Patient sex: F
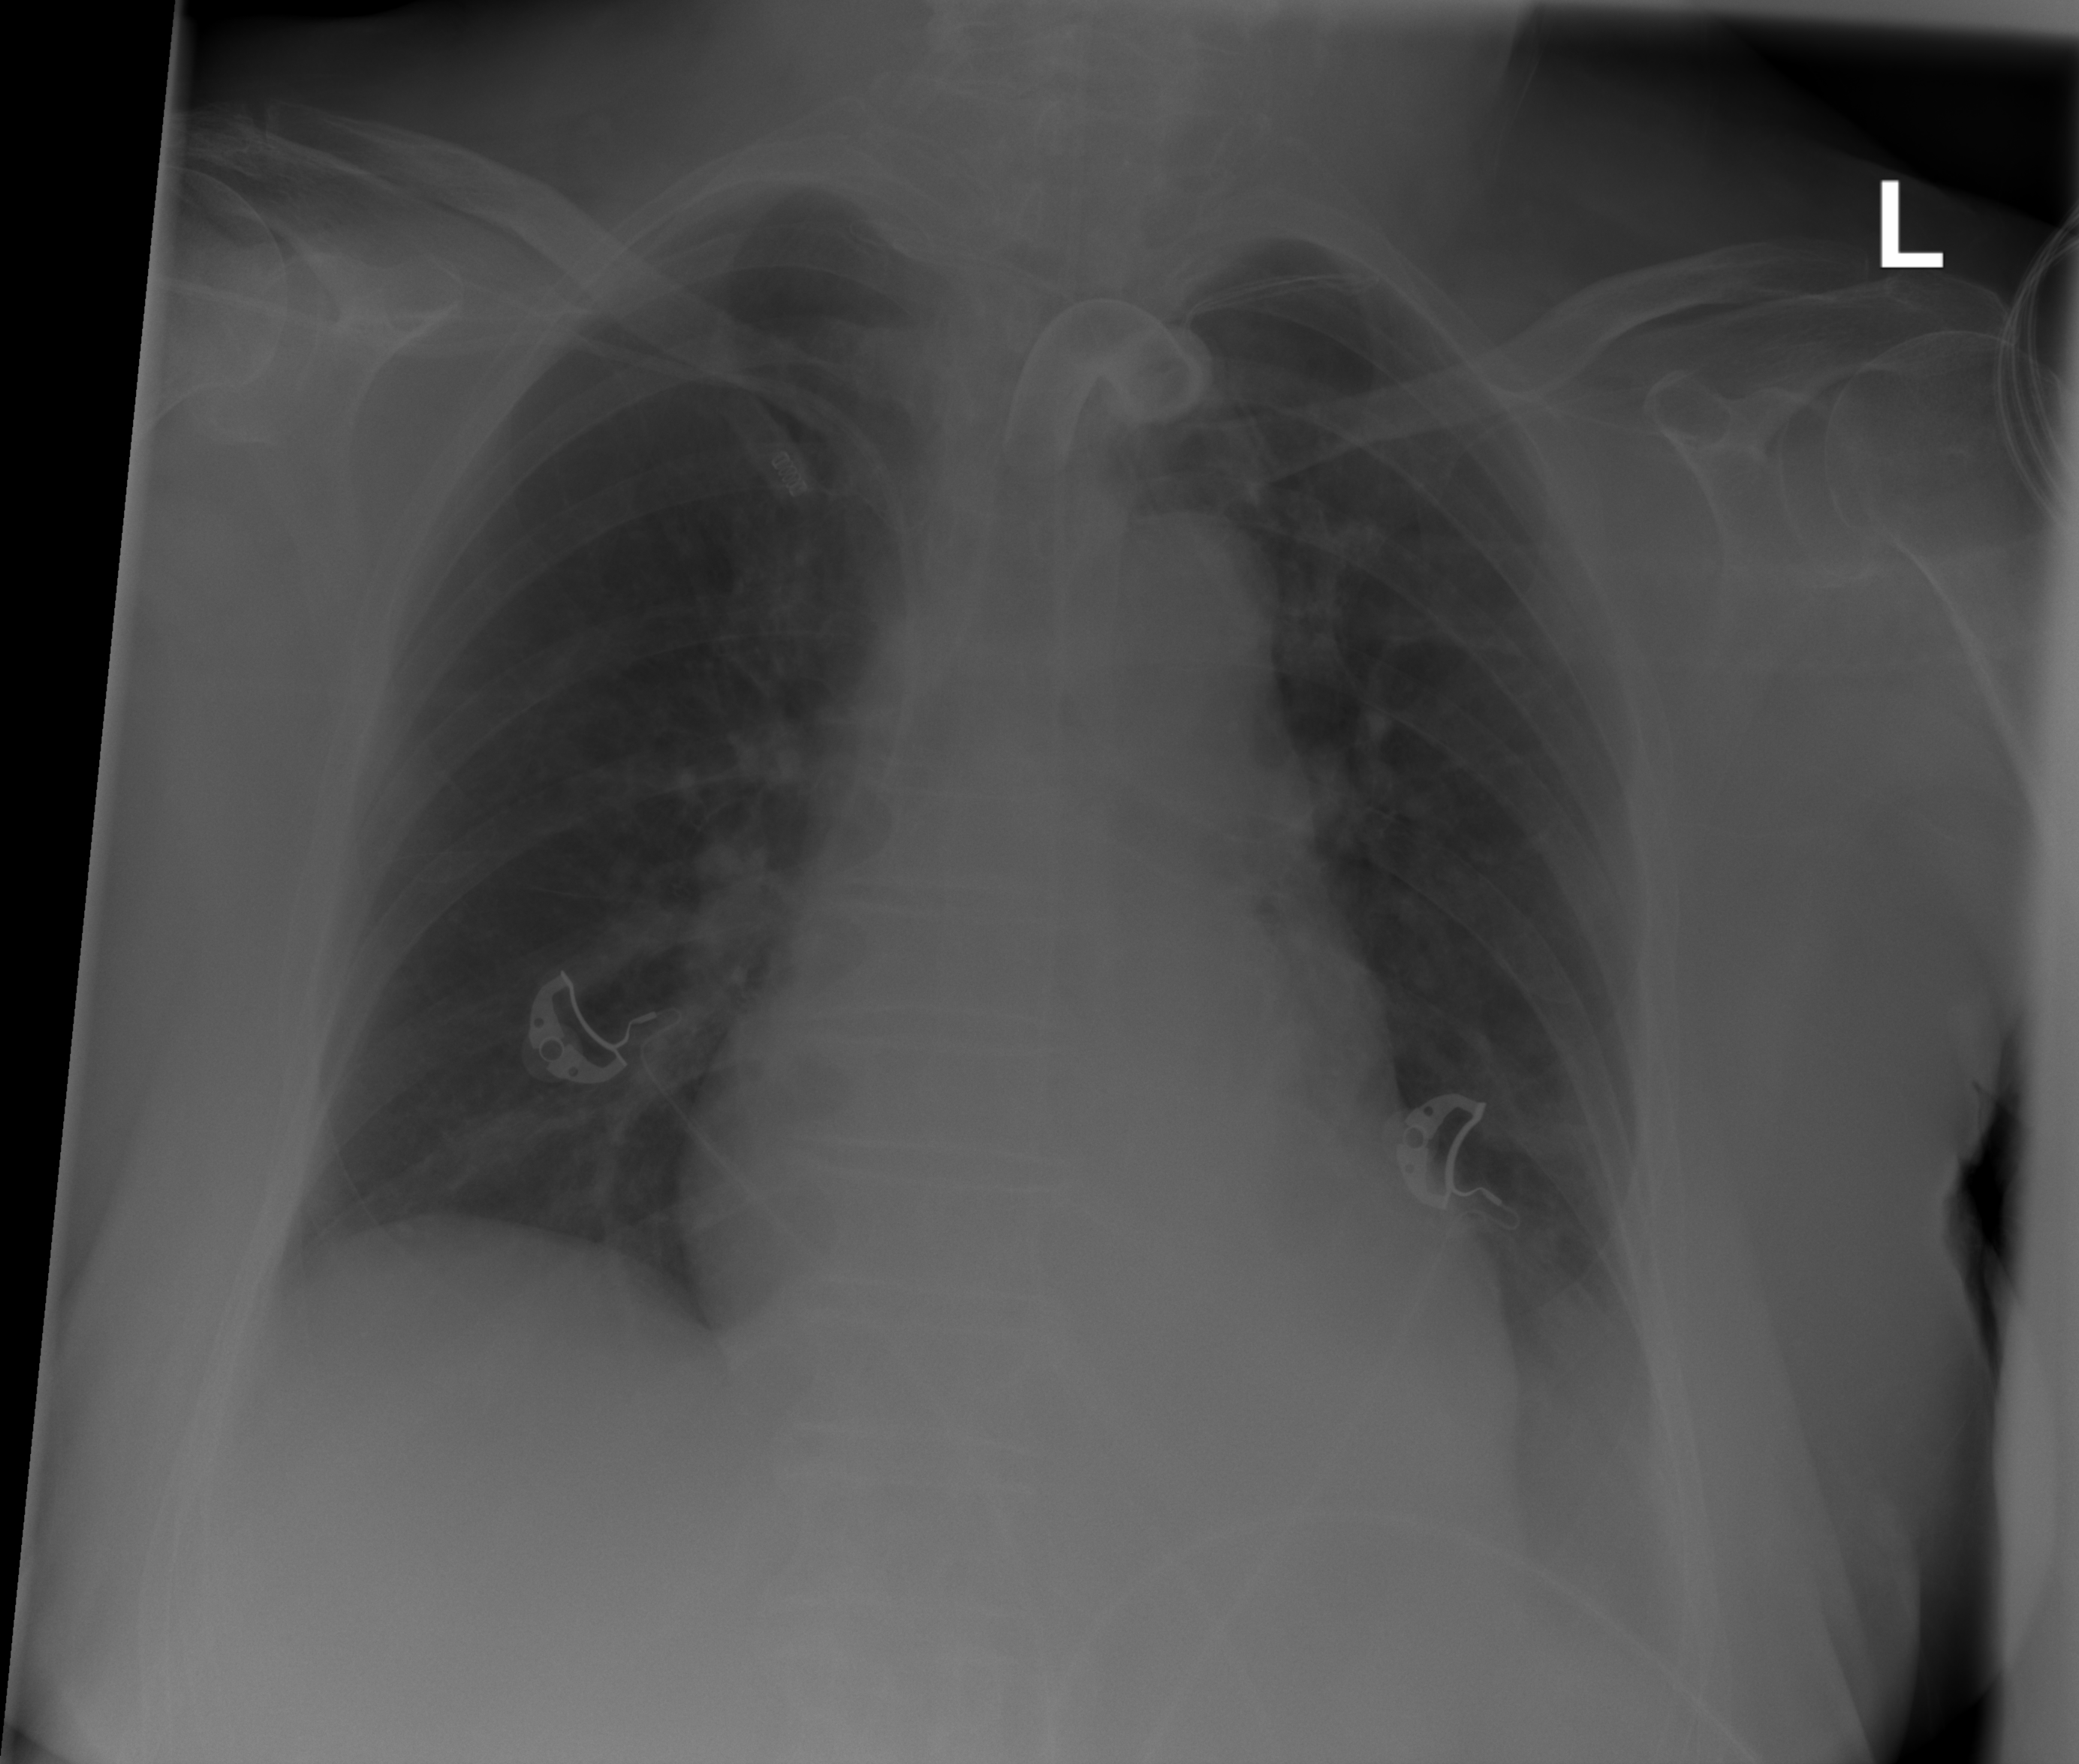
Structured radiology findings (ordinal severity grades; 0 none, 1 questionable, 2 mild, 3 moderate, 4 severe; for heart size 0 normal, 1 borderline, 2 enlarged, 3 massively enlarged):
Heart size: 2
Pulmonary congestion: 0
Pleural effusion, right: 0
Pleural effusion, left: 2
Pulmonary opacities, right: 0
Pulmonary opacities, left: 0
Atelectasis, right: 2
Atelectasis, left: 2